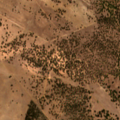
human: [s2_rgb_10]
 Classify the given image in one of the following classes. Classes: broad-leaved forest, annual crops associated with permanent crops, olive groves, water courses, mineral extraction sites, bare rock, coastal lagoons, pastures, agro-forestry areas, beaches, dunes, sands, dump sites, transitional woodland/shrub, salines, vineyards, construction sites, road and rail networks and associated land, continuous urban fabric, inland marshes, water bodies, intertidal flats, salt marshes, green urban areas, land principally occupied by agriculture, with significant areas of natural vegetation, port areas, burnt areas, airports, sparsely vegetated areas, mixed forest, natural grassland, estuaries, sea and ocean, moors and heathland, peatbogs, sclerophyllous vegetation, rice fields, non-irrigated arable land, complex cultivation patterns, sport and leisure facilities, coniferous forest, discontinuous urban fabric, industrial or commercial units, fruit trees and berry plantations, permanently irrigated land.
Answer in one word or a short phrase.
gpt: pastures, agro-forestry areas